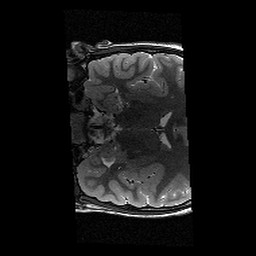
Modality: T2w
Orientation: coronal
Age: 11
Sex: male
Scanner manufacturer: siemens
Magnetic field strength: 3 T
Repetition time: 9.23 s
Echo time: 0.067 s